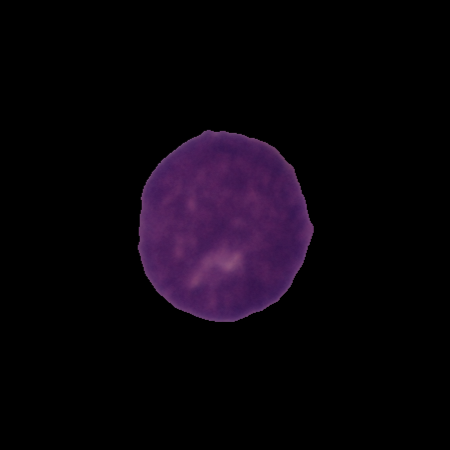
Label: cancer